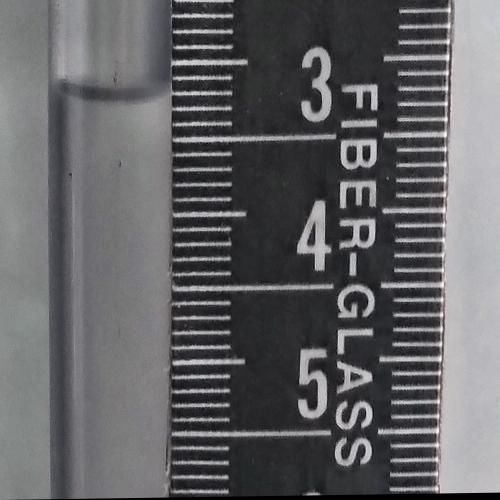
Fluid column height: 3.2 cm